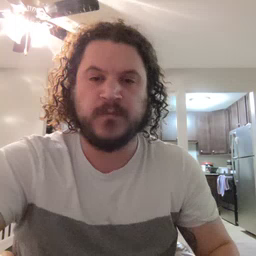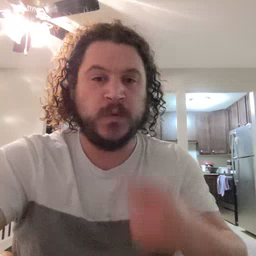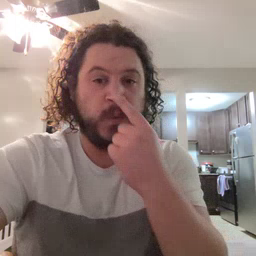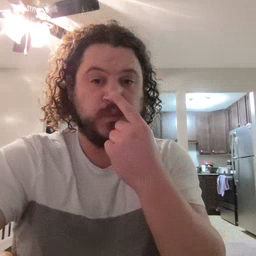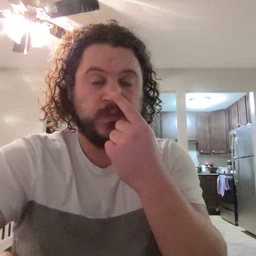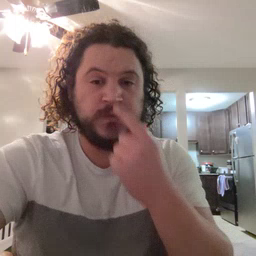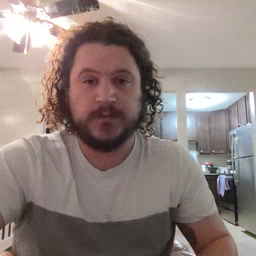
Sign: nose